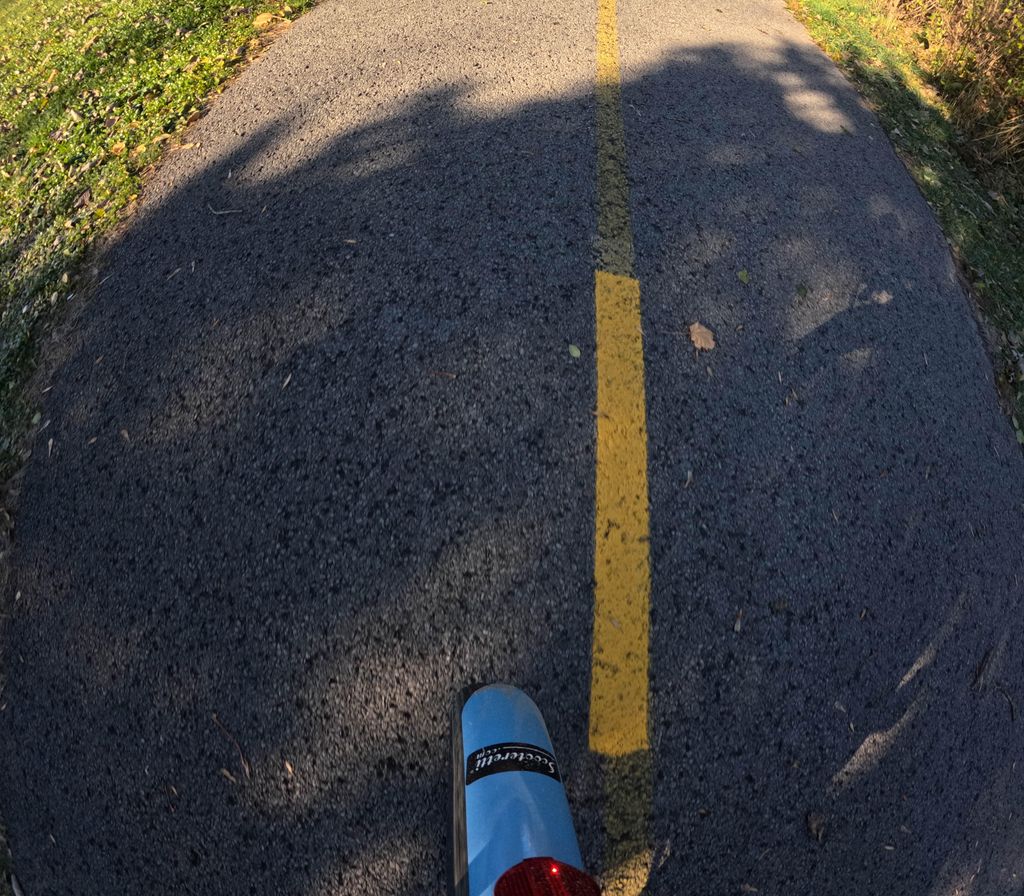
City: ottawa-gatineau